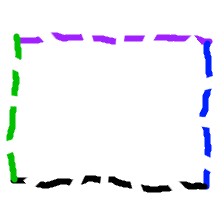
Shape: rectangle